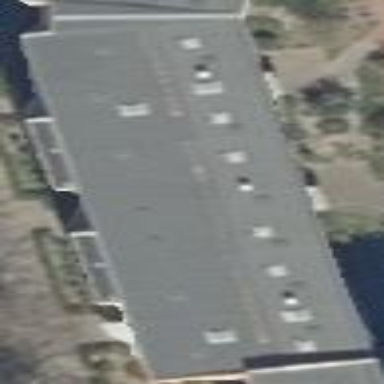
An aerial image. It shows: Flat-roofed apartment building.